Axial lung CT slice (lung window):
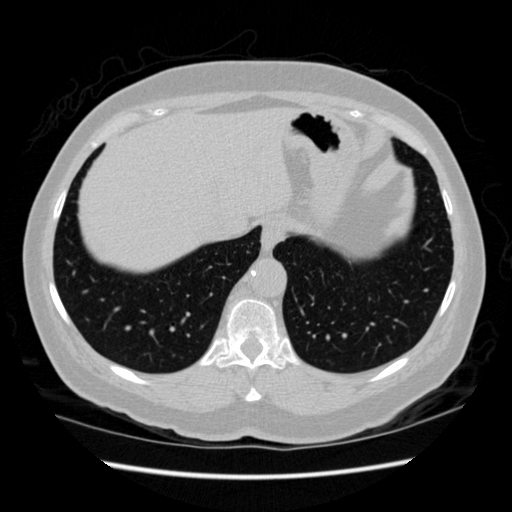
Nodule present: no